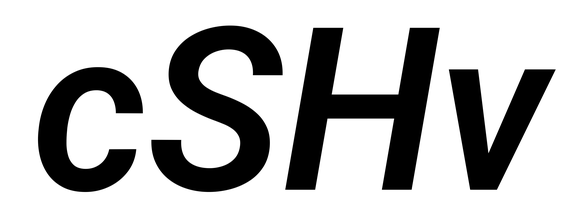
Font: Roboto-Italic_SemiBold_Italic